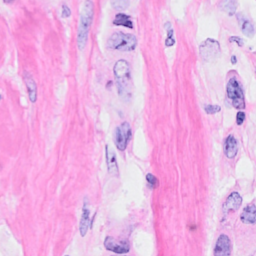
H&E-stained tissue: Breast